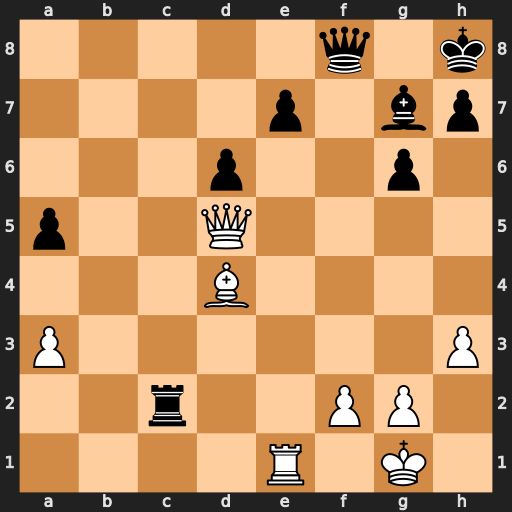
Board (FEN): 5q1k/4p1bp/3p2p1/p2Q4/3B4/P6P/2r2PP1/4R1K1
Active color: w
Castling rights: -
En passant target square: -
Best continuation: Rxe7 Bxd4 Qxd4+